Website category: sports
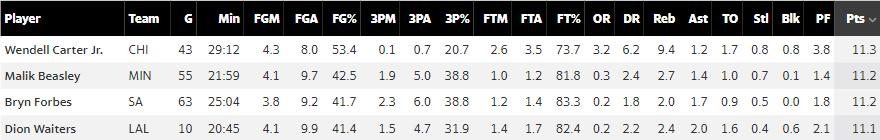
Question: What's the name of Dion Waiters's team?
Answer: LAL

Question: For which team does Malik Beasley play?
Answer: MIN

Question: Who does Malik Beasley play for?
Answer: MIN

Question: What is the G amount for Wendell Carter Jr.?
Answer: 43

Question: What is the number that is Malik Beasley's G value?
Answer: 55

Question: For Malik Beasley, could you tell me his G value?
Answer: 55

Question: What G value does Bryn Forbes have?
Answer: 63

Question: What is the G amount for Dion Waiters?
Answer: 10

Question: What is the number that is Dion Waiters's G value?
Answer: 10

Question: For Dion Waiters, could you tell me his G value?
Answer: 10

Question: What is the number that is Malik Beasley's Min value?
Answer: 21:59

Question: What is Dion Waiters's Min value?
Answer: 20:45

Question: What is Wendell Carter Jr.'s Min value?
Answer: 29:12

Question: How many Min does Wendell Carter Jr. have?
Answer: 29:12

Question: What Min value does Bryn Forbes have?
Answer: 25:04

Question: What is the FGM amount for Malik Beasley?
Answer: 4.1

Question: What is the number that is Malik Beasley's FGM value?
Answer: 4.1

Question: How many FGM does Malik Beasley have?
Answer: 4.1

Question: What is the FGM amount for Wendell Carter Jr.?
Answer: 4.3

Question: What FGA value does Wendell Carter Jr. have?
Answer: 8.0

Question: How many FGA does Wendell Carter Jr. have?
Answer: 8.0

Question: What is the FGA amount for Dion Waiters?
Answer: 9.9

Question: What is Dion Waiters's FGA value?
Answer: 9.9

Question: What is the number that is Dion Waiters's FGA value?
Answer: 9.9

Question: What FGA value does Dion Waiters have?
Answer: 9.9

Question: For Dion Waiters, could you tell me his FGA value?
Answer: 9.9

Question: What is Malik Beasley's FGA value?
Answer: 9.7

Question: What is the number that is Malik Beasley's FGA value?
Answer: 9.7

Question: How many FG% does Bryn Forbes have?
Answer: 41.7

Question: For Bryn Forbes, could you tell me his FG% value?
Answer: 41.7

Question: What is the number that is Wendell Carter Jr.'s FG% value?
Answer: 53.4

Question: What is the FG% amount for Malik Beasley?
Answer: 42.5

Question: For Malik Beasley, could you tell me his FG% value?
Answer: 42.5

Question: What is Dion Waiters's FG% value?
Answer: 41.4

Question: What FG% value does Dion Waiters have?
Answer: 41.4

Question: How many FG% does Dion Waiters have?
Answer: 41.4

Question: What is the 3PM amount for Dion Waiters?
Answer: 1.5

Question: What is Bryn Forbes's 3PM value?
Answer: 2.3

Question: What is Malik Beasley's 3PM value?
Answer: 1.9

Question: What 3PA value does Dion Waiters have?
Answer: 4.7

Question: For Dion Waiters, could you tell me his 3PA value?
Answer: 4.7

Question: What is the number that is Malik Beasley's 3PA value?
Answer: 5.0

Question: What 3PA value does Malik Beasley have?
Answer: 5.0

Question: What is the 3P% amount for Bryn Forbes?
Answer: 38.8

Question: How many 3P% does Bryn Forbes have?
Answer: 38.8

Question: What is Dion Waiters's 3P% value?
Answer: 31.9

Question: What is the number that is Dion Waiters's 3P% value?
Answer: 31.9

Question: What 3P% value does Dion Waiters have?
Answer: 31.9

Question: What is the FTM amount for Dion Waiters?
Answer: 1.4

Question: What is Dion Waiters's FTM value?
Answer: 1.4

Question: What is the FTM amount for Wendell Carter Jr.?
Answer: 2.6

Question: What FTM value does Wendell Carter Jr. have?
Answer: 2.6

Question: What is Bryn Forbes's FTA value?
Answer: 1.4

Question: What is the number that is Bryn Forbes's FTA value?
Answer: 1.4

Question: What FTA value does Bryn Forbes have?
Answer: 1.4

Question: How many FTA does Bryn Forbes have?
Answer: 1.4

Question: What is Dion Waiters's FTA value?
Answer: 1.7

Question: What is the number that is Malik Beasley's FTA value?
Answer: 1.2

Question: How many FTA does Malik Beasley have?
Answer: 1.2

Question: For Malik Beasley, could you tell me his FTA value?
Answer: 1.2

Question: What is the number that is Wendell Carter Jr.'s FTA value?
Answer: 3.5

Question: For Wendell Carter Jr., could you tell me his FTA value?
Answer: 3.5

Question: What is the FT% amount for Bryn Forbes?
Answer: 83.3

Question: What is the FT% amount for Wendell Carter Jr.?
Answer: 73.7